Question: I have two tables:

Table 1 is fixed in position as I want this as an always-visible header. Table 2 is my data table.
I hate the idea of fixed-widths tables so I want it to build dynamically and once finished I will check the width of the tables and align them. Furthermore I can have from 1-40 columns so I cannot have a fixed width.
- not even close!?
HTML:
'''
<!-- Fixed positioned header -->
<table class="table table-bordered table-condensed navbar navbar-fixed-top nowrap header">
<tr>
<td><input type="text" size="1" /></td>
<td><input type="text" size="1" /></td>
</tr>
<tr>
<td>Field 1</td>
<td>Field 2</td>
</tr>
</table>
<!-- Data table -->
<table class="table table-bordered table-hover table-condensed nowrap data">
<tr>
<td>Data</td>
<td>Data</td>
</tr>
<tr>
<td>Data</td>
<td>Data</td>
</tr>
<tr>
<td> .... [CUT]
</table>
'''
Javascript/jQuery:
'''
// This is the final layout for the table (biggest column wins)
var arrLayout = [];
// Get the column widths in the first row in the "header" table
$(".header tr:first").find("td").each(function() {
var index = $(this).index();
var width = $(this).width();
arrLayout[index] = width;
});
// Get the column widths in the first row in the "data" table
$(".data tr:first").find("td").each(function() {
var index = $(this).index();
var width = $(this).width();
// Override the final layout if this column is bigger
if(width > arrLayout[index]) {
arrLayout[index] = width;
}
});
// Summarize the final table width
var widthSum = 0;
for(var i=0; i < arrLayout.length; i++) {
widthSum += arrLayout[i];
}
// Set the new width to the two tables
$(".header").width(widthSum);
$(".data").width(widthSum);
// Set the new widths on the columns (both tables)
for(var i=0; i < arrLayout.length; i++) {
$(".header tr:first td:eq("+i+")").width(arrLayout[i]);
$(".data tr:first td:eq("+i+")").width(arrLayout[i]);
}
'''
My <URL>. You should hit ENTER in one of the search boxes to apply the new widths.
Can anyone help me aligning the columns in the two tables?
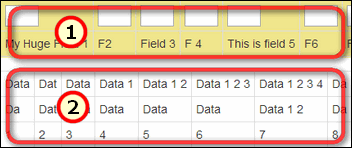
Answer: I have updated the fiddle to make it work <URL>
Basically updates include table width change. Earlier table had width of 100% so regardless of content size tables were occupying full available width and distributing it across columns so you don't know how much width is enough for each column.
You were also setting width of columns while resizing using '.width' which doesn't work so changed it to
'''
$(elem).css({"min-width":width});
'''
One more change was needed as td's are using border-box as box sizing model so need to measure outerWidth including margin while calculating total and individual widths.
'''
var width = $(this).outerWidth(true);
'''